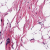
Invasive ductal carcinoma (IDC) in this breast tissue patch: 0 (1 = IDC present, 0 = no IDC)